Question: I have to distribute text over a view uniformly. Have been unable to figure out a way that satisfies all screen sizes or even the common screen sizes. The layout I want to achieve is shown below.

The red box tells the textview I am trying to work on.
I have tried following approaches:
1) Try to use a image, with and without nine patch and it does not scale correctly.
2) try to use different size buckets like sw320 sw480 sw600 and sw720. And while it does fix this for devices I am able to test on, it is not dependable. I am putting different text sizes in these buckets.
I hate to use 24 texviews with table, grid or linear layout.
What other options do I have? The solution 2 was very frustrating to work with, navigating from dimens to layout and back again like about 20 times . There should be an easier way to do this, and if there isnt please tell me so.
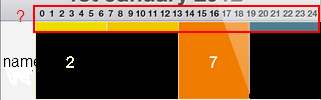
Answer: Use a custom View and override onDraw to draw the numbers. The layout containing the View can specify its size using dimensions (from res/values/), and the View will automatically work out what font size and spacing between the numbers based on those dimensions.
E.g.
Custom View:
'''
public class ColumnNumbersView extends View
{
private final static int NUMBER_OF_COLUMNS = 25;
private float textSize;
private final Paint textPaint = new Paint(Paint.ANTI_ALIAS_FLAG);
...
'''
Getting the size:
'''
@Override
protected void onLayout(...
{
super.onLayout(...
// work out our text size from getHeight()
textSize = getHeight()/2; // or something like that
// work out the spacing between the numbers along the x axis
textPosXInc = (getWidth() / NUMBER_OF_COLUMNS) / 2; // or something like that
}
'''
Doing the drawing:
'''
@Override
protected void onDraw(final Canvas canvas)
{
super.onDraw(canvas);
int x = 0;
for(int i=0; i < NUMBER_OF_COLUMNS; i++)
{
final String number = String.valueOf(i);
final int halfWidth = textPaint.measureText(number) / 2;
canvas.drawText(number, x - halfWidth, 0, textPaint);
x += textPosXInc;
}
}
'''
That should draw something close, the first and last numbers won't draw correctly though, I'll leave that for you to fix.
Keep in mind that you can't use wrap_content for this View's dimensions, because it doesn't specify a size to wrap by overriding onMeasure(). So it'll require specific sizes set, or match_parent.